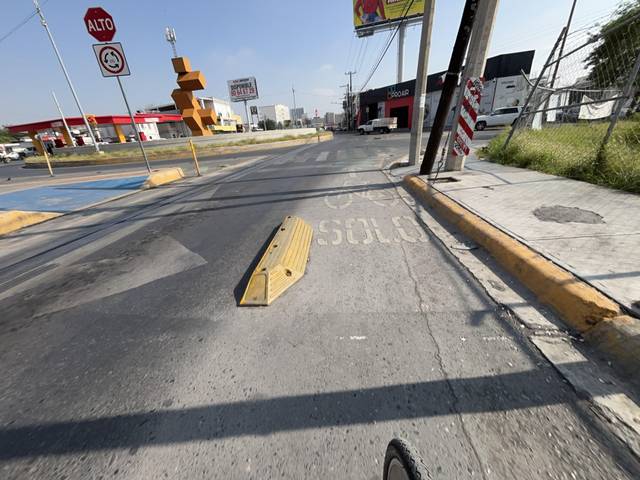
Region: Mexico
Coordinates: 25.662, -100.297